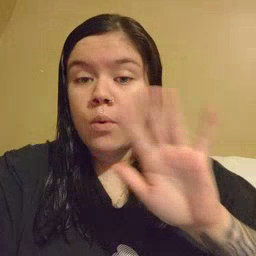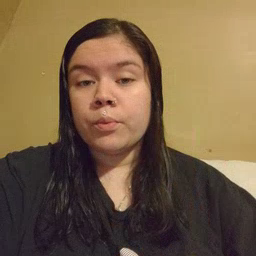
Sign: snow